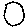
Label: moon